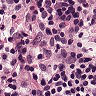
Metastatic tissue present: no